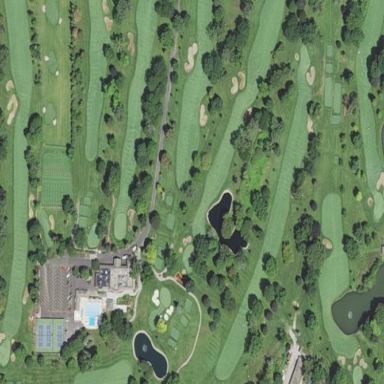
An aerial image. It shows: Golf course.